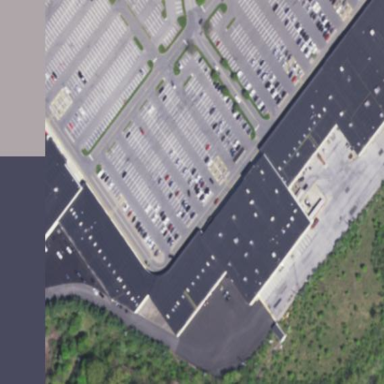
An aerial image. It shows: Parking area.